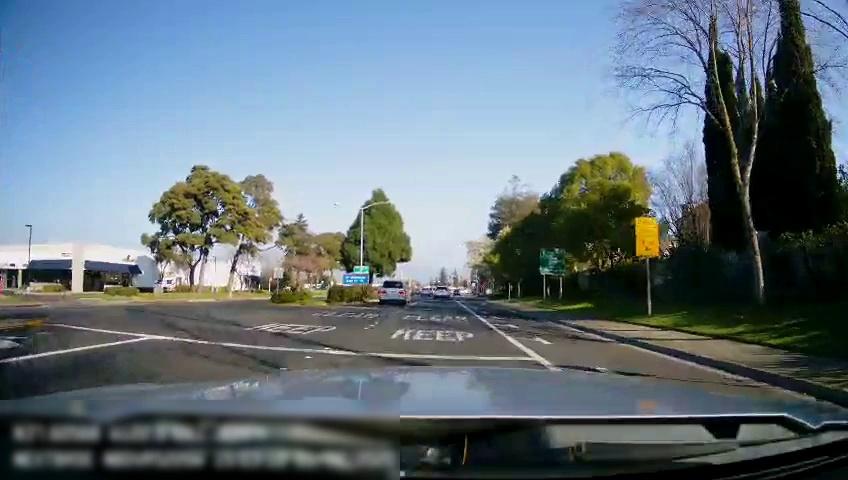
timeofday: Day
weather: Sunny
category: Drivable Space
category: Vehicles | SUV
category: Vehicles | Van
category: Vehicles | SUV
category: Lanes | Current Lane
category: Lanes | Current Lane
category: Lanes | Alternate Lane
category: Traffic | Signs
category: Traffic | Signs
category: Traffic | Signs
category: Traffic | Signs